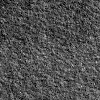
Atmospheric dust classification: not_dusty